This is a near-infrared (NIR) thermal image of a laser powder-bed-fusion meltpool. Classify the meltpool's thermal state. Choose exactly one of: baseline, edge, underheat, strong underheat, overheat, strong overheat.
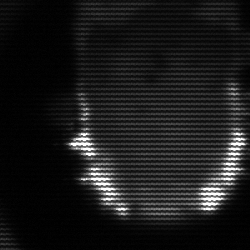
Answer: baseline